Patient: sex F, age 71
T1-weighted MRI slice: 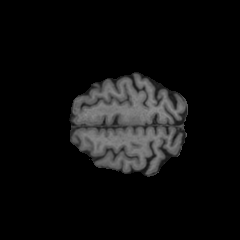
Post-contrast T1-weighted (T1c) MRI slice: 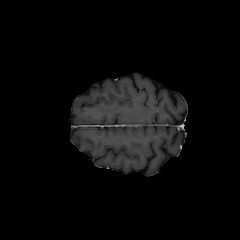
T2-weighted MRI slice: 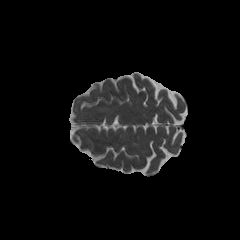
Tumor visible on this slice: no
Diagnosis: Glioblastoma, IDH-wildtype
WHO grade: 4